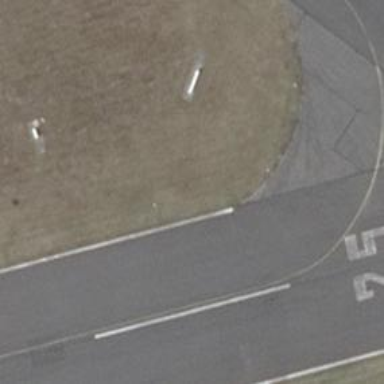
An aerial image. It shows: Runway edge aviation light.